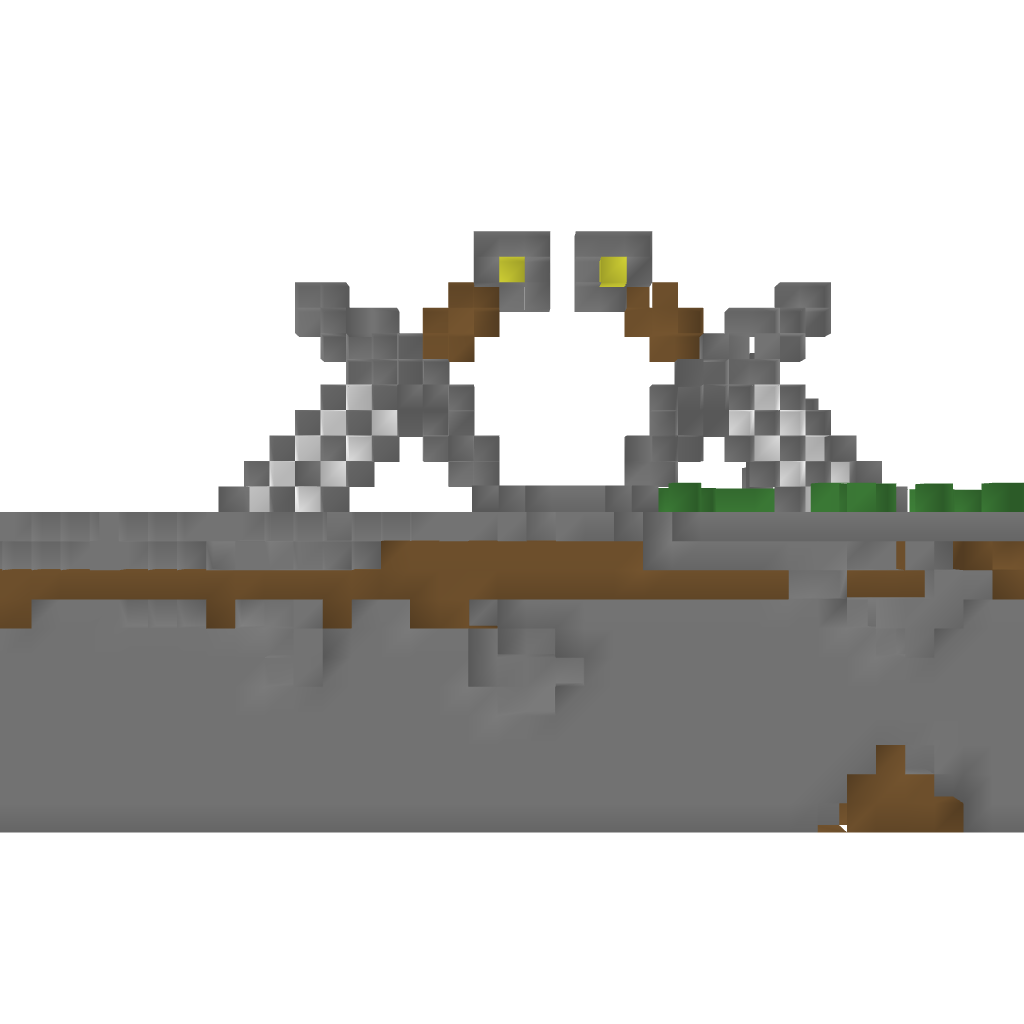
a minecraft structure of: Swords Pixelart 80% earth below art